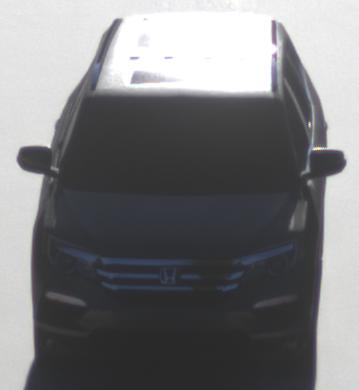
Make: Honda
Model: Pilot
Detailed model: 3
Model produced from: 2015
Model produced until: 2022
Doors: 5
Color: gray
Road condition: dry road
Daytime: sunrise or sunset
Contrast: medium contrast